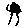
Label: tree